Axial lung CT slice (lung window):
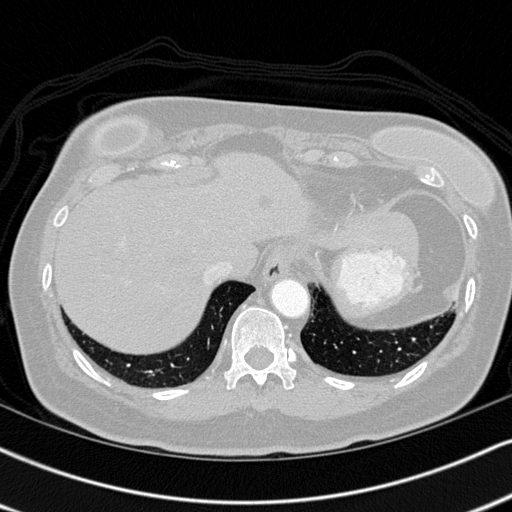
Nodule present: no